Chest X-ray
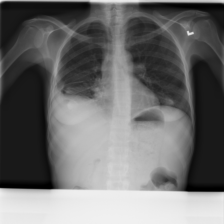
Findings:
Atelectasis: negative
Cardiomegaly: negative
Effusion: negative
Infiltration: negative
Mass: negative
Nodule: negative
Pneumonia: negative
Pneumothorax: negative
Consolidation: negative
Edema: negative
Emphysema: negative
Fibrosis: negative
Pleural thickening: positive
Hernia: negative